Question: I need to create a sort of cart, where I store elements created by the user.
I've created a simple scheme to help you understand my needs:

'.buttons' are two div containing an image (an arrow), where I'll bind an 'onclick' event to scroll elements ('#scroller'). The layout has fixed sizes, thus the exact length of 'ul#scroller' (the element that will contain items and that needs to be scrolled) is 900px.
I think the size of any '#scroller' child '<li>' will be ~100px.
There's a button (not present in the scheme) that allows the user to store in '#scroller' an item.
Actually when there are too many items the next will go on the bottom (beginning a new line). Instead I'd like that the new elements go ahead on the same line, but hidden (without hit '#button_right').
I was thinking to do this with javascript, storing elements in an array, and keeping visible only the first 9 (x 100px), then by clicking on the arrow (let's say, the right one) hide the first item and show the 10th.
Do you think this is a good solution?
If not, what do you suggest? What CSS rules could help me to do it?
Thanks in advance.
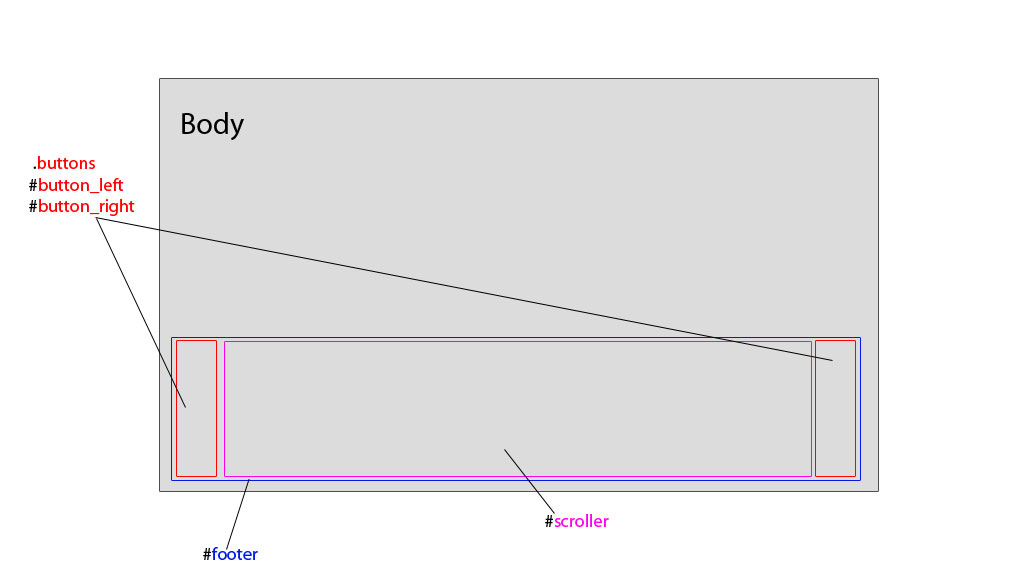
Answer: you need to create an extra div with a very long width, and put it inside '#scroller' and make '#scroller' have an 'overflow: hidden' so it doesn't show the scrollbar.
like this:
'''
<div id="scroller">
<div id="inner">
(your items)
</div>
</div>
'''
'''
#scroller {
width: 900px;
overflow: hidden;
}
#inner {
width: 90000px;
}
'''
P.S. now the items won't go to another but you need to code the buttons so they scroll the content depending on the number of items, depending on their width behing the same it can be more simple or not.